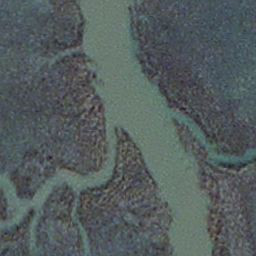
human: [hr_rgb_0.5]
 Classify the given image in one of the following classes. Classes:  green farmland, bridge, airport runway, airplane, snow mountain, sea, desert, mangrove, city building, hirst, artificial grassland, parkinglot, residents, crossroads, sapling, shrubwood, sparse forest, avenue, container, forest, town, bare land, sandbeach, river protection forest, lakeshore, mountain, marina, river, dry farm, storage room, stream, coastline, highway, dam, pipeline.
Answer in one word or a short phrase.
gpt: stream